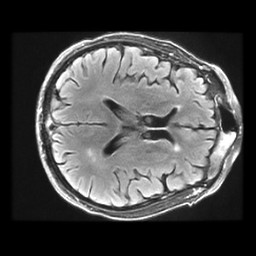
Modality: FLAIR
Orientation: axial
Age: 76
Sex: male
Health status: healthy
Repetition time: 12 s
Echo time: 0.09782 s